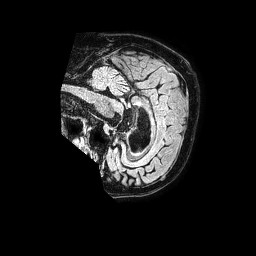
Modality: FLAIR
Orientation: sagittal
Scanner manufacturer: philips
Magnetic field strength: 1.5 T
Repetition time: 4.8 s
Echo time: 0.3 s